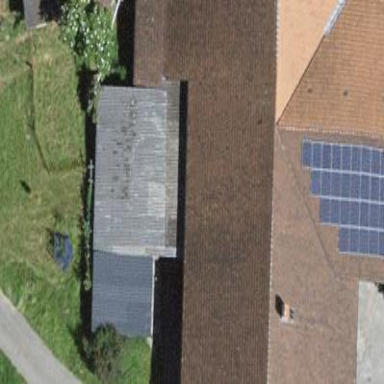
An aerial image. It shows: Farm building.